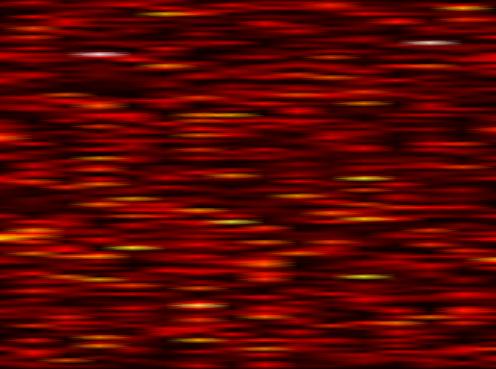
Label: FBMC